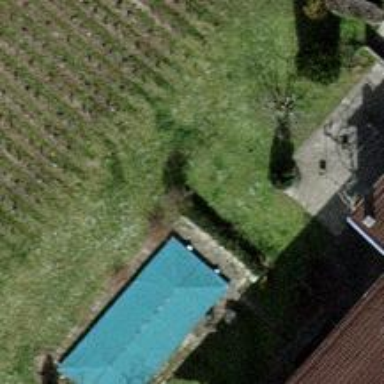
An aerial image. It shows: Swimming pool located in leisure land.